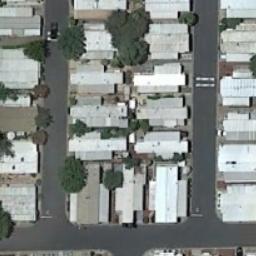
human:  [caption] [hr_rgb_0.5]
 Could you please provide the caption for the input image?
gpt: Many buildings are in the mobile home park .

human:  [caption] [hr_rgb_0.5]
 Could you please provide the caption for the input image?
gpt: There are moving homes in this rectangular area .

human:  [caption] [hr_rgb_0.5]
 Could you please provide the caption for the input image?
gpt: The mobile home park is on the open place next to the road .

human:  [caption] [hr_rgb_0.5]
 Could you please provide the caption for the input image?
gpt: The mobile home park has some dense white mobile homes and some trees are among these mobile homes .

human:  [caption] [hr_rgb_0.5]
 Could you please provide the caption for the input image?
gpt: There are some gray buildings in the mobile home park .